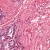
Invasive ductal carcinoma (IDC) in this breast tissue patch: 0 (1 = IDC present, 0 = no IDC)